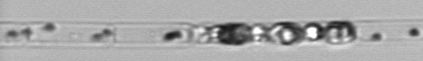
Label: Guinardia_delicatula_TAG_internal_parasite